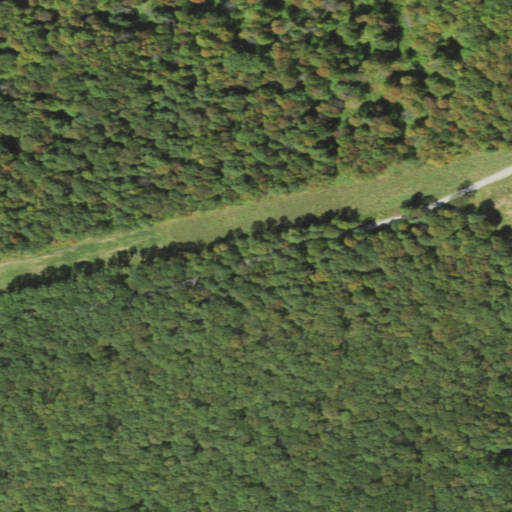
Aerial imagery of mountain in Pennsylvania named Laurel Mountain containing deciduous forest, mixed forest, and shrub